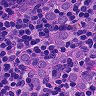
Metastatic tissue present: yes